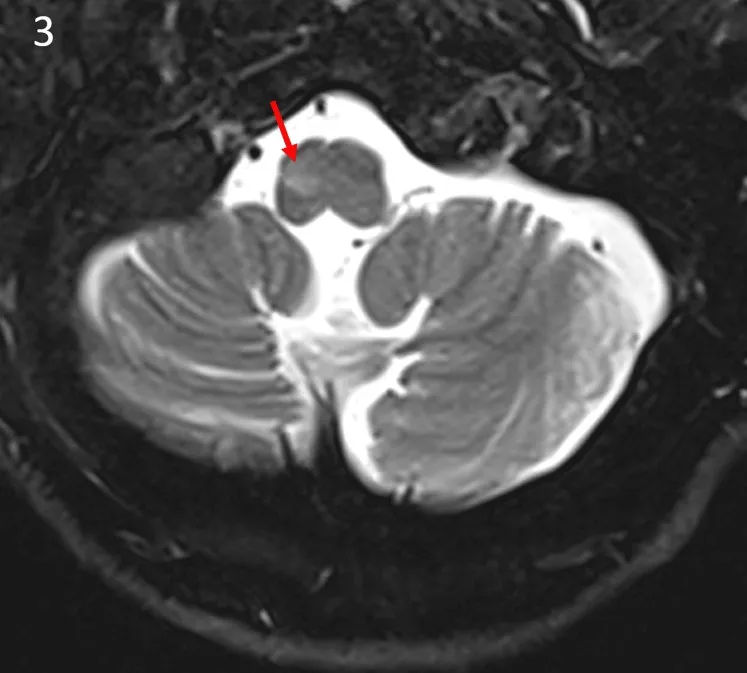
Imaging two months post-initial symptom onset. Axial T2 weighted imaging two months after demonstrates no change.
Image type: radiology (mri)